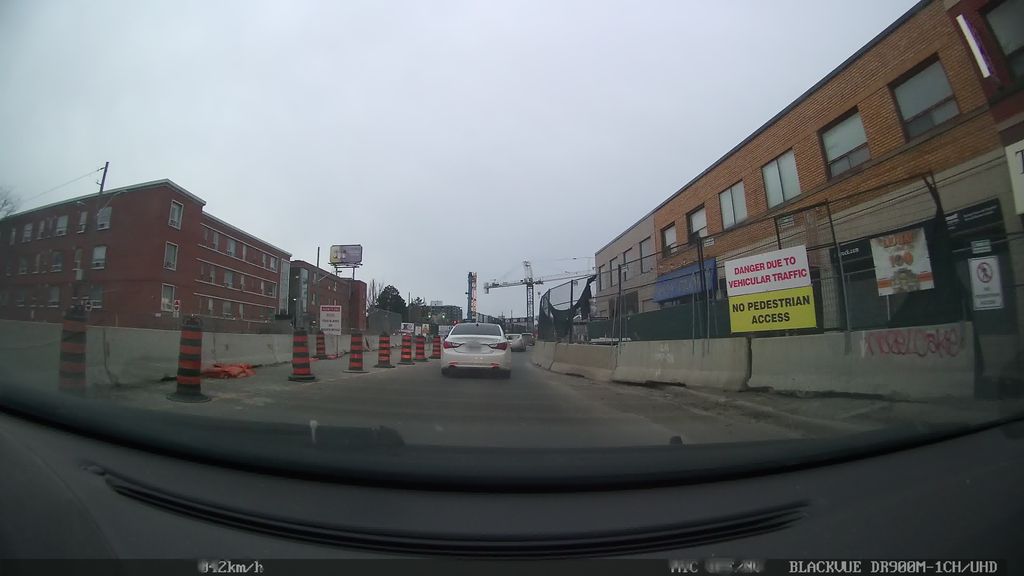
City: toronto